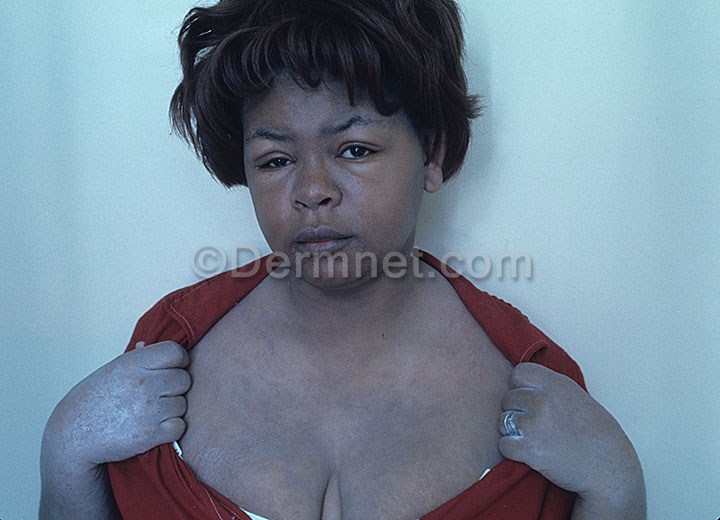
Disease: Exanthems and Drug Eruptions